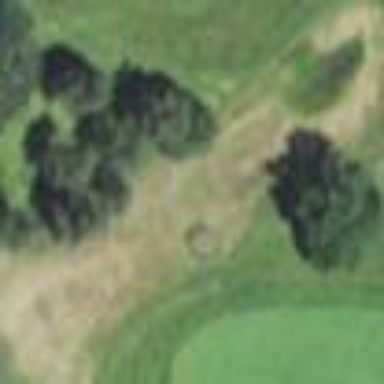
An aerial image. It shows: Water hazard on golf course.